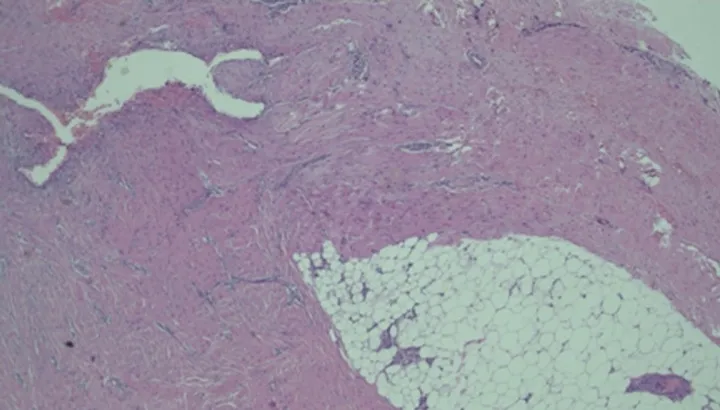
Histological appearance.
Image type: pathology (h&e)